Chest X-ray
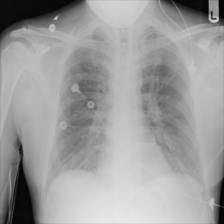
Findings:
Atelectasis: negative
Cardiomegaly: negative
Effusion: negative
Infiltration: positive
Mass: negative
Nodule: negative
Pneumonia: negative
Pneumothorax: negative
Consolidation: negative
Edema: negative
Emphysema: negative
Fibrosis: negative
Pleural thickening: negative
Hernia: negative